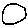
Label: moon